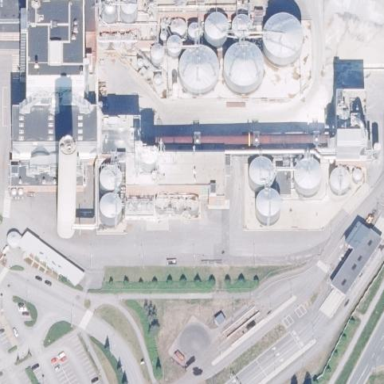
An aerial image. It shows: Industrial power plant with the landuse set as industrial.